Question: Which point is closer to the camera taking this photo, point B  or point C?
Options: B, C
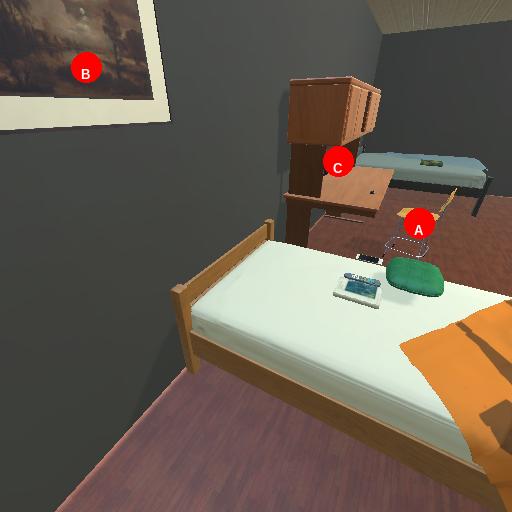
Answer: B